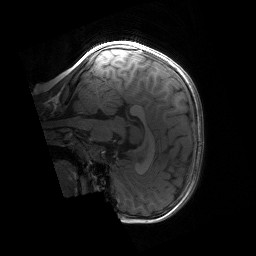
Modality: T1w
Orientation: sagittal
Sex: female
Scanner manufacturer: siemens
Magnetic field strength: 3 T
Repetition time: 1.9 s
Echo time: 0.00243 s